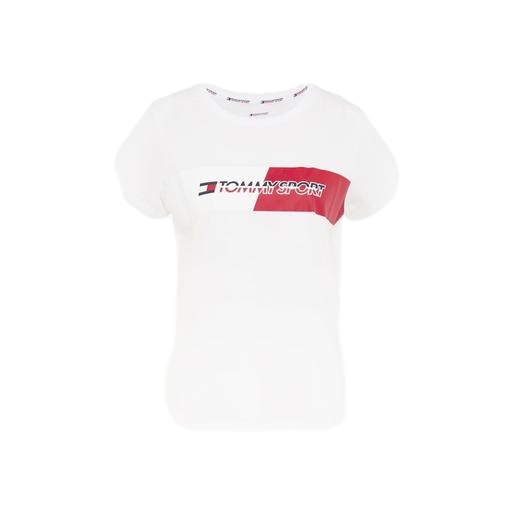
t-shirt twist graphic, trim t-shirt, graphic t, white background